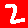
Digit: 2